Question: I have an image like below.
What I want is a monochrome image such that white parts are kept white, the rest is black. However, the tricky part is that I also want to reduce the white parts to be one pixel in thickness.
It's the second part that I'm stuck with.
My first thought was to do a simple threshold, then use a sort of "Game of Life" type iterative process where a white pixel was removed if it had neighbours on one side but not the other (i.e. it's an edge) however I have a feeling this would reduce ends of lines to nothing over time so I'd end up with a blank image.
What algorithm can I use to get the image I want, given the original image?
---
Original Image:

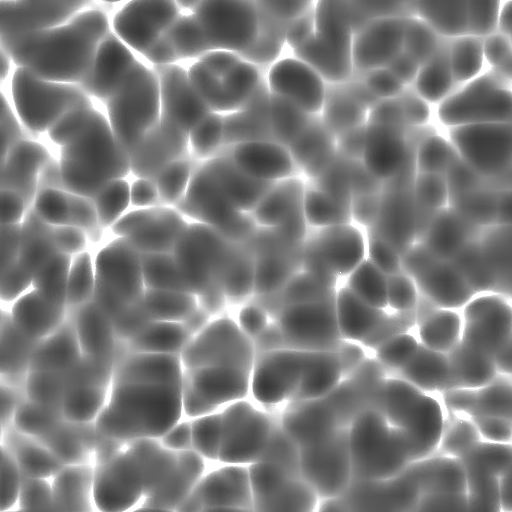
Answer: After detecting the morphological extended maxima of a given height:

and then thinning gives:

You can also manipulate the height parameter, or prune the thinned image.
Code in Mathematica:
'''
img = ColorConvert[Import["http://i.stack.imgur.com/zPtl6.png"], "Grayscale"];
max = MaxDetect[img, .55]
Thinning[max]
'''
I followed my own advice and a height of .4 gives segments which are more precisely localized: